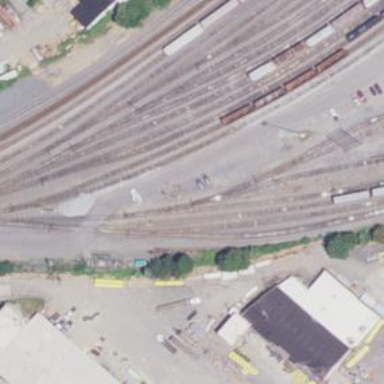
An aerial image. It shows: Railway yard used for servicing trains.